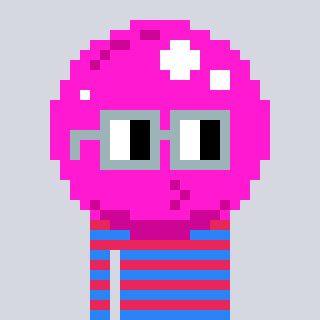
a pixel art character with square dark gray glasses, a bubblegum-shaped head and a redpinkish-colored body on a cool background